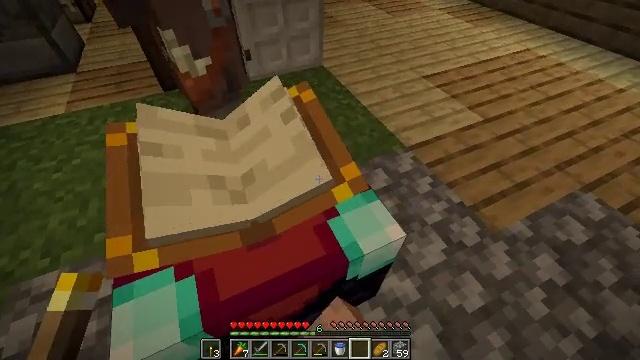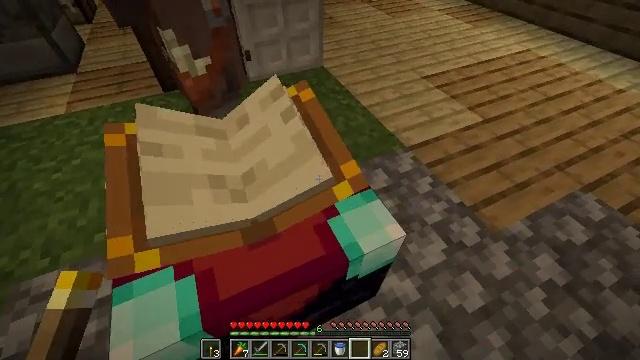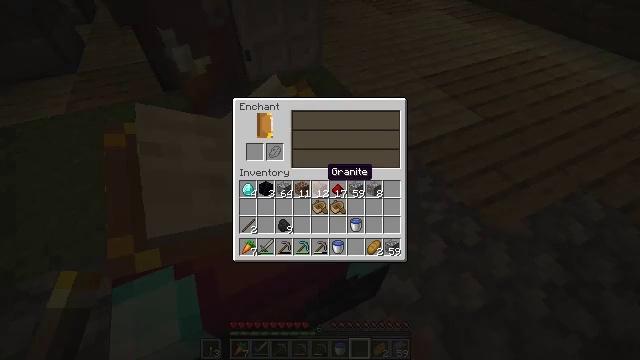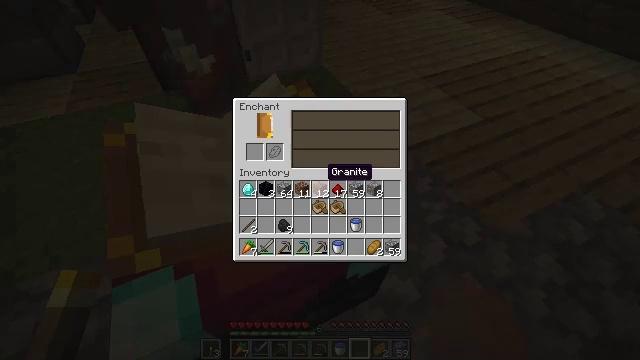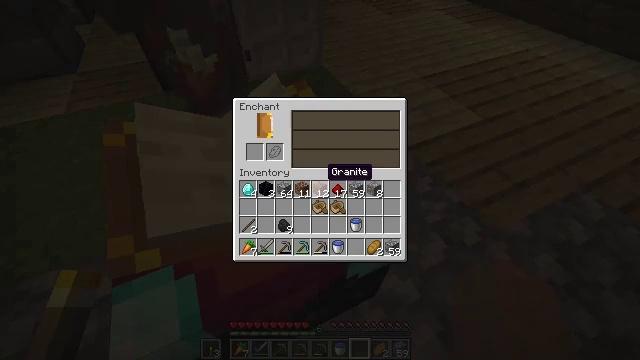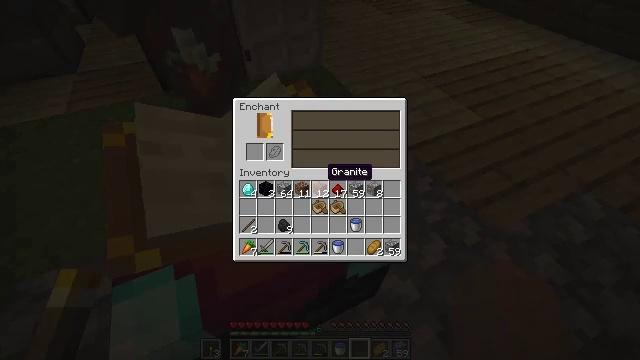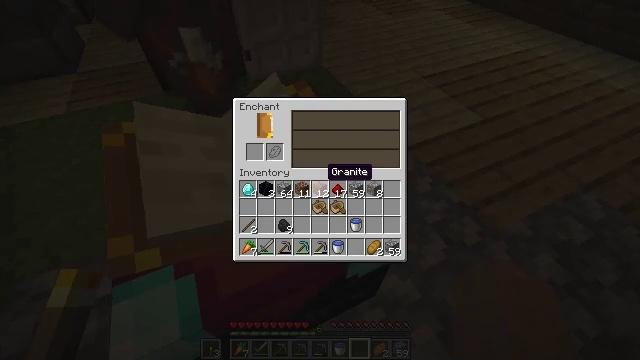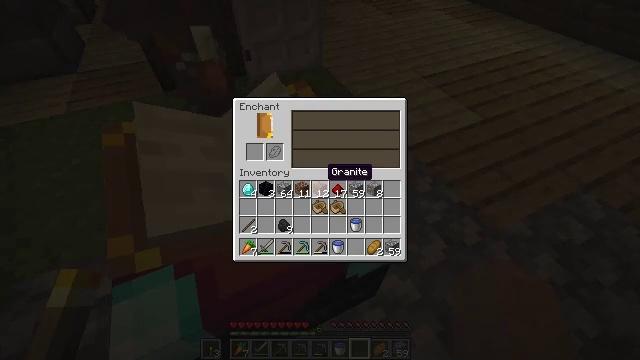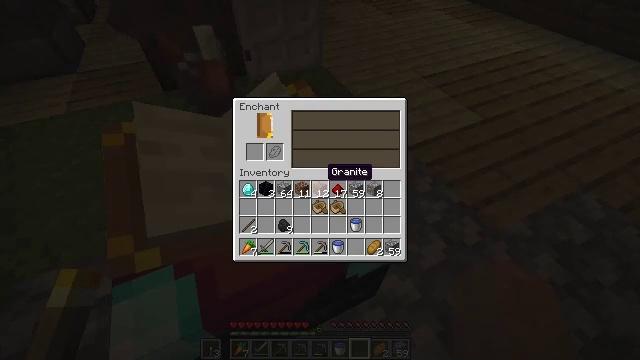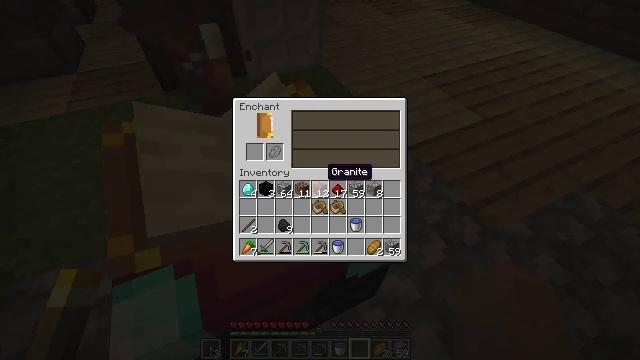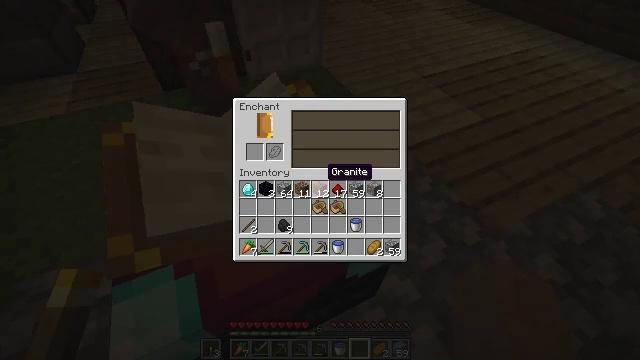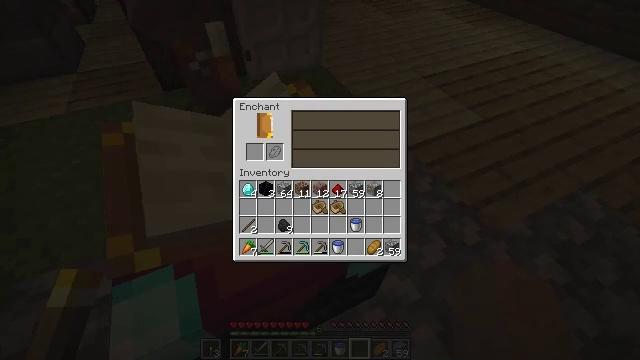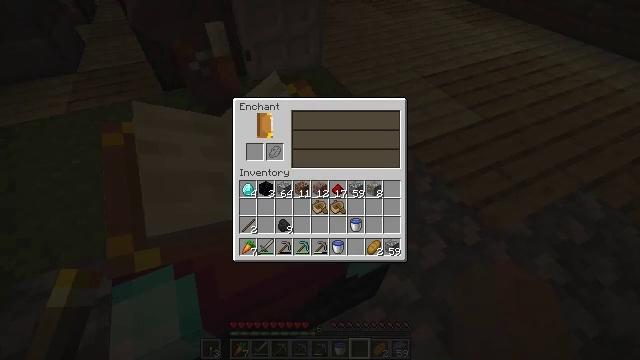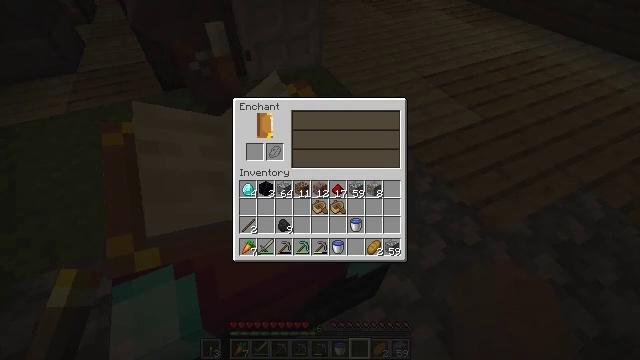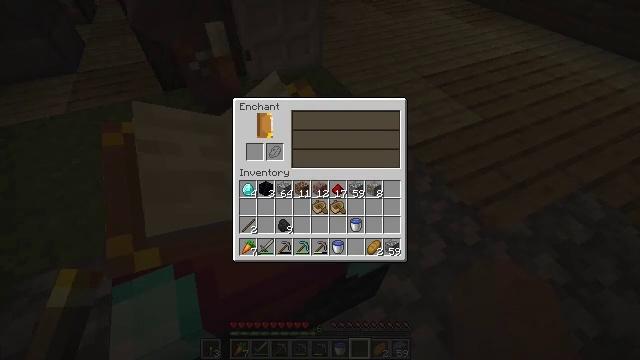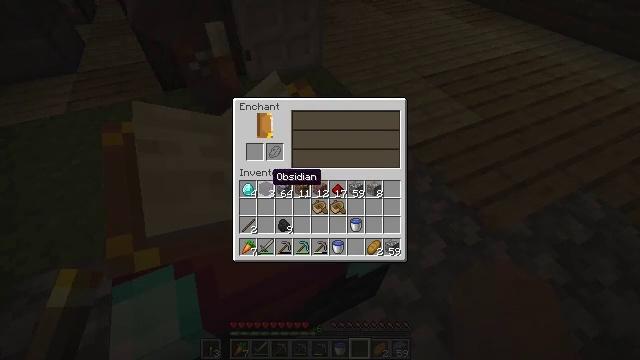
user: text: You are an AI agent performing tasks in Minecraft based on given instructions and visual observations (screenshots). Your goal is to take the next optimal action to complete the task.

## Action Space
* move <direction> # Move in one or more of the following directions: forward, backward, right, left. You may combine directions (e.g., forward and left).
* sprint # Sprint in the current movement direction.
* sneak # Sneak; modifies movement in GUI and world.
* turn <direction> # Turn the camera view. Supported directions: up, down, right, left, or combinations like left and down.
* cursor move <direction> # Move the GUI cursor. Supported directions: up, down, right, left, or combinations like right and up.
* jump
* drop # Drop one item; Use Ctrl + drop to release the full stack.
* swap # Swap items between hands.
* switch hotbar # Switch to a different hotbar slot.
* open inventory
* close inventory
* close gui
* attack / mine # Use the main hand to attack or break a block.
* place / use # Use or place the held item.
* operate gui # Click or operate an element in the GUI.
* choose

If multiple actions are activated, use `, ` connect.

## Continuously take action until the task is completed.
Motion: motion action
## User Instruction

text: Remove a bread from the inventory.
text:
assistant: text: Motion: attack / mine
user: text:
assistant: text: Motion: operate gui, open gui
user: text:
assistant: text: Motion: operate gui
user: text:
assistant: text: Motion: operate gui
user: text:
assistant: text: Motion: operate gui
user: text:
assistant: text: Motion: operate gui
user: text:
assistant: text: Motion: operate gui
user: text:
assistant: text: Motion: operate gui
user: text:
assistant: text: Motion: operate gui
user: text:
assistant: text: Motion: operate gui
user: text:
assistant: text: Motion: operate gui
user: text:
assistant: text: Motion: cursor move left, operate gui
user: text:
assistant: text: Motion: cursor move left, operate gui
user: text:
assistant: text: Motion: cursor move left, operate gui
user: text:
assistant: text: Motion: cursor move down, operate gui
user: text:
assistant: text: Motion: operate gui
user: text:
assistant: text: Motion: operate gui
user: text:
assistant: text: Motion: operate gui
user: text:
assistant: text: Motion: operate gui
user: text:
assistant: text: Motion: operate gui
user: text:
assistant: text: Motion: operate gui
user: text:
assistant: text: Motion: operate gui
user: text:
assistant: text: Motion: operate gui
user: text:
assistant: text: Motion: operate gui
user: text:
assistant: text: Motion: cursor move up, operate gui
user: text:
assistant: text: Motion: operate gui
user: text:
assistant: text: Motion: operate gui
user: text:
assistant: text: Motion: operate gui
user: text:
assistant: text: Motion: operate gui
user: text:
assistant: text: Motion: operate gui